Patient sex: M
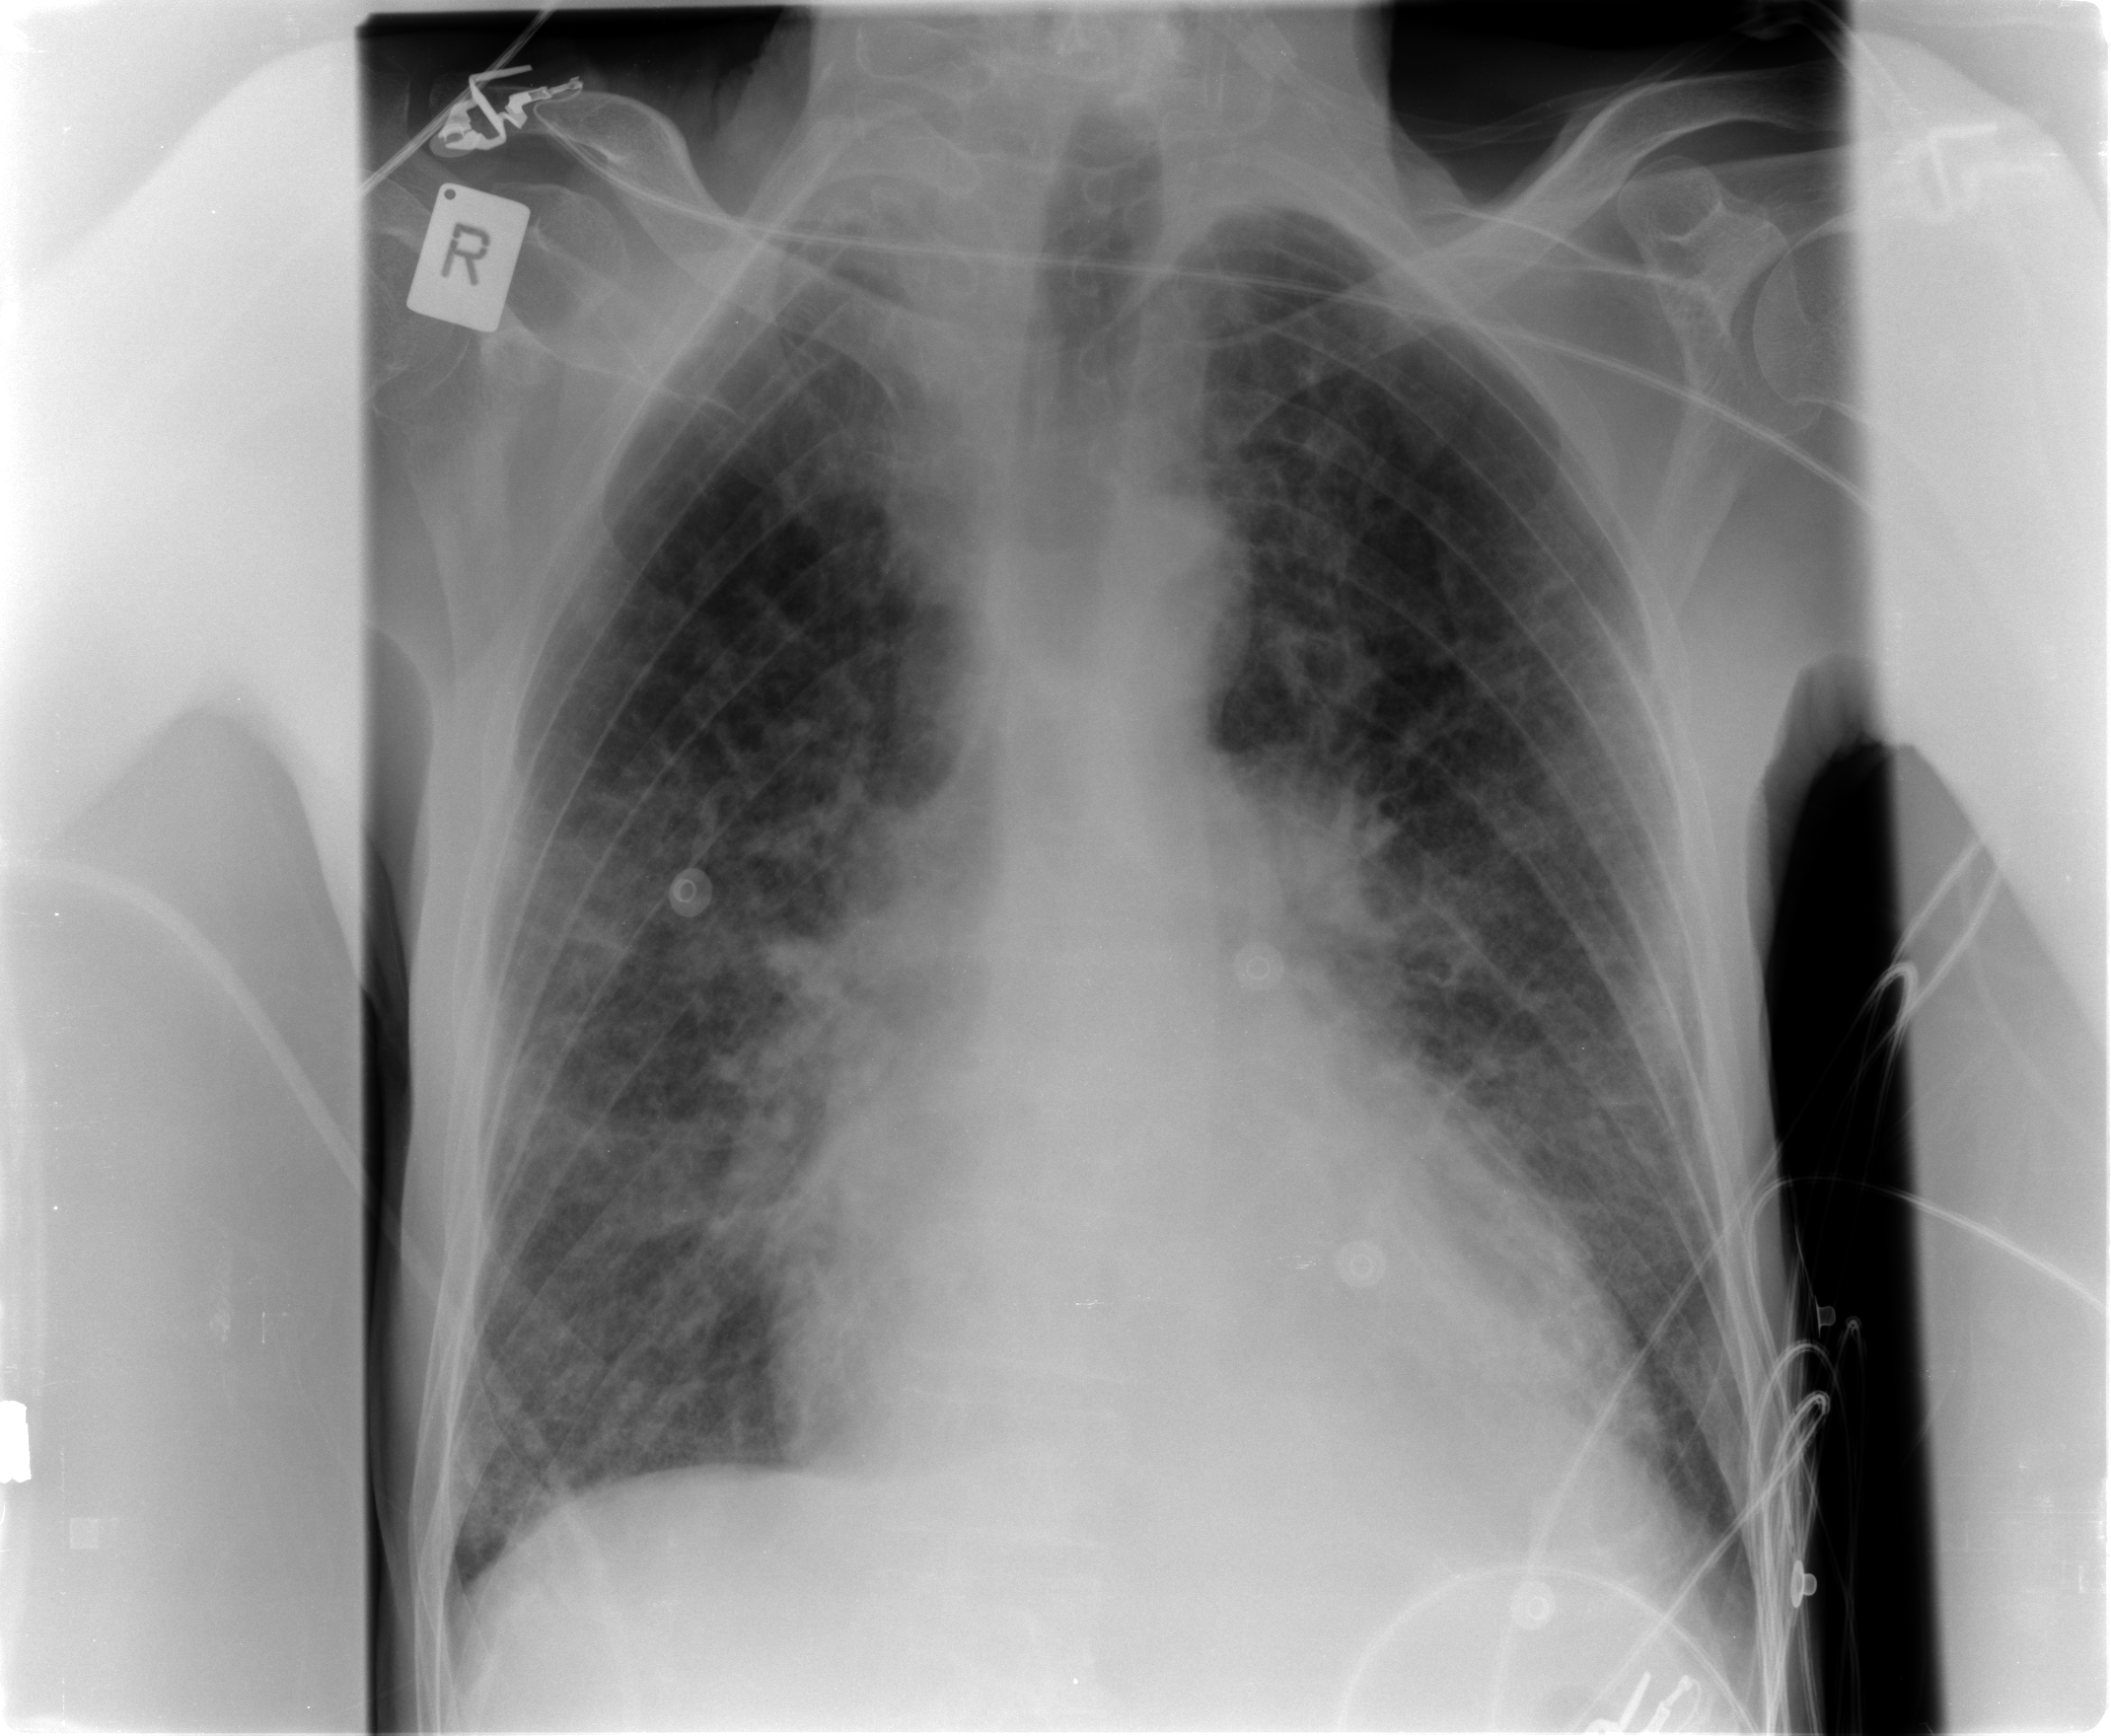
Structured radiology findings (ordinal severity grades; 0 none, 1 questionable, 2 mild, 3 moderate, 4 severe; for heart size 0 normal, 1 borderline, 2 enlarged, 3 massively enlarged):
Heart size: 0
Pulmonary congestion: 3
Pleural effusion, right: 2
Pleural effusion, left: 2
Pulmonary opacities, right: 2
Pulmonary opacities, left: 2
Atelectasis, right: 0
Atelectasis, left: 0